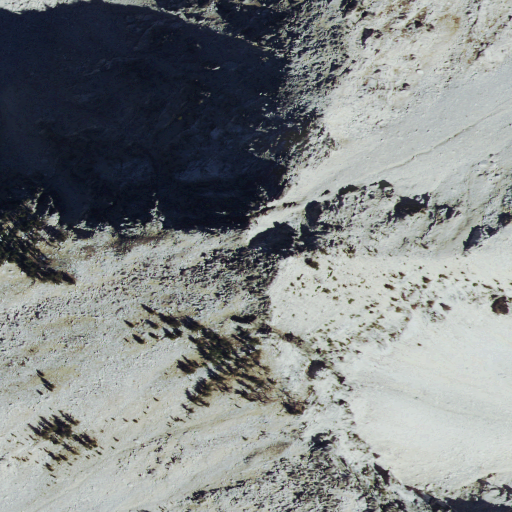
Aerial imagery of mountain in Idaho named Browns Peak containing grassland, barren land, and snow